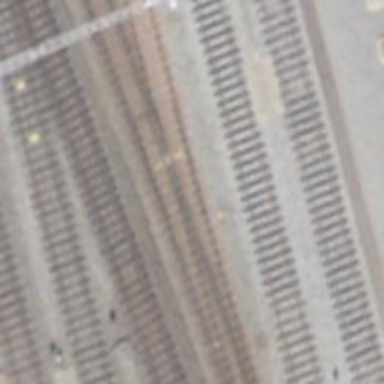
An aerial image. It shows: Rail yard with electrified contact lines for the trains.